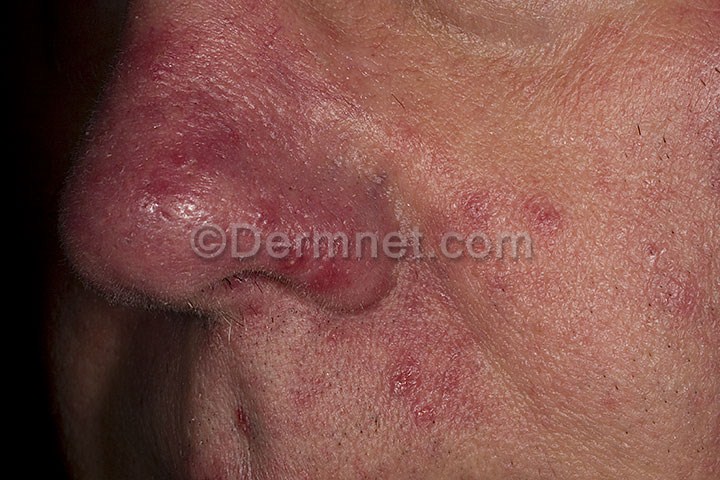
Disease: Acne and Rosacea Photos